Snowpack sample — Buffalo Mountain, Silverthorne, Colorado, USA (2/22/26, 2:02 PM MST)
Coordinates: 39.622, -106.113
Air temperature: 33 °F
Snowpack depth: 63 cm
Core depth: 20 cm
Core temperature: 23 °F
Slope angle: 11°, slope face: 116°
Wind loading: low
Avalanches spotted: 0
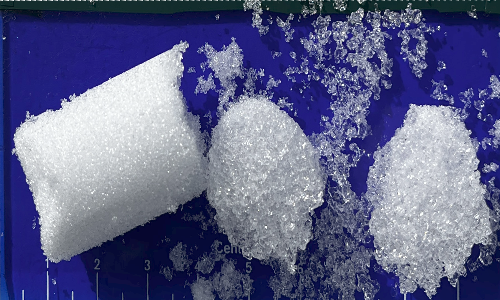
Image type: core
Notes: In a firebreak similar to site 1, minimal wind loading with no spotted avalanches (not many faces in view though)